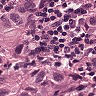
Metastatic tissue present: yes